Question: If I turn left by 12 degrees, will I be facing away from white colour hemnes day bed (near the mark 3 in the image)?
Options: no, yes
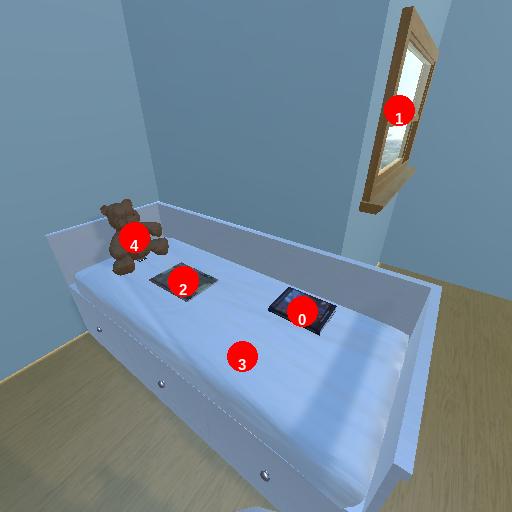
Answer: no